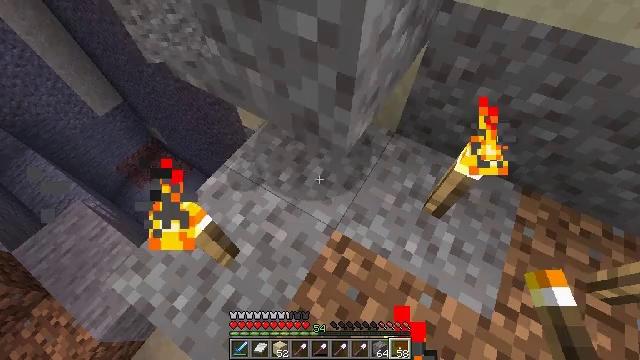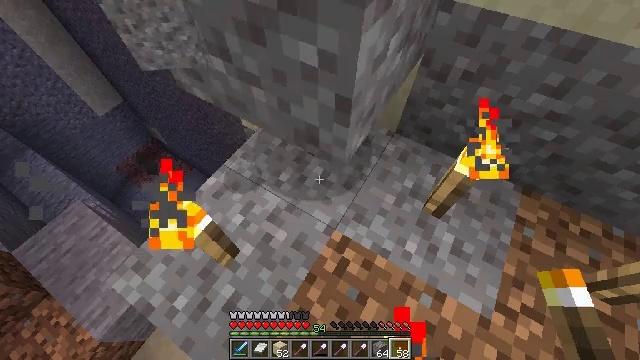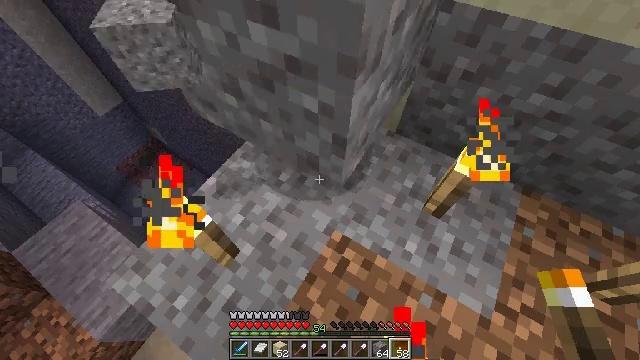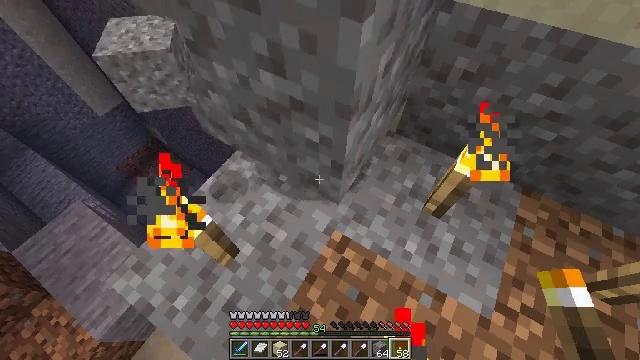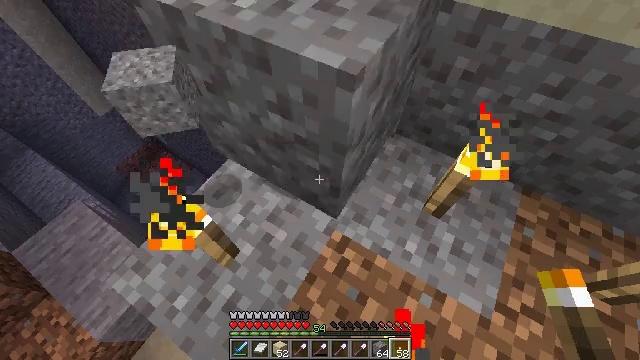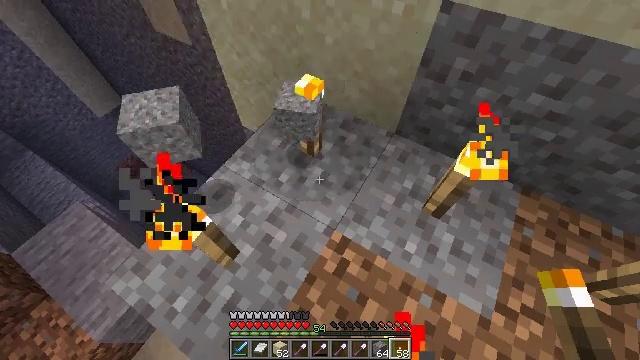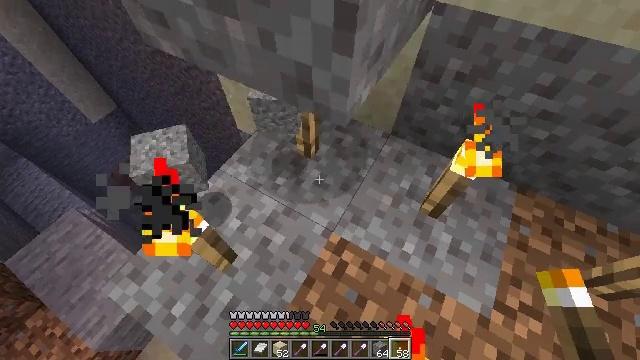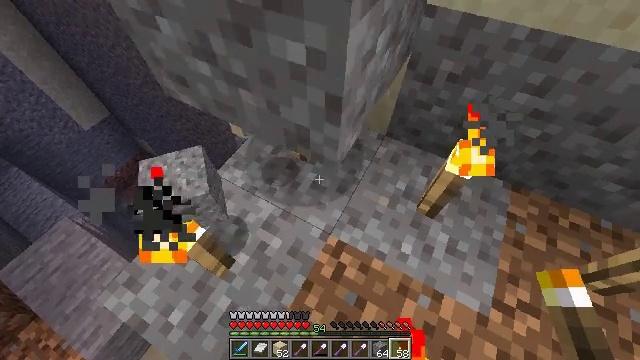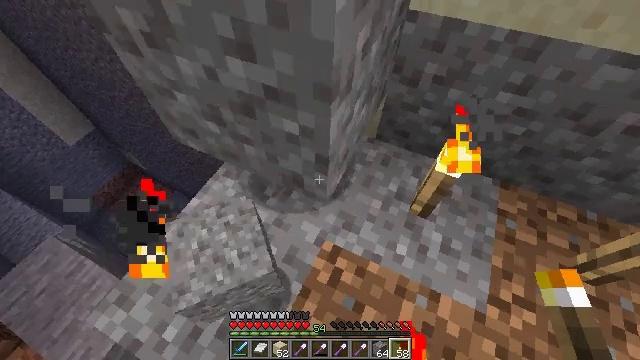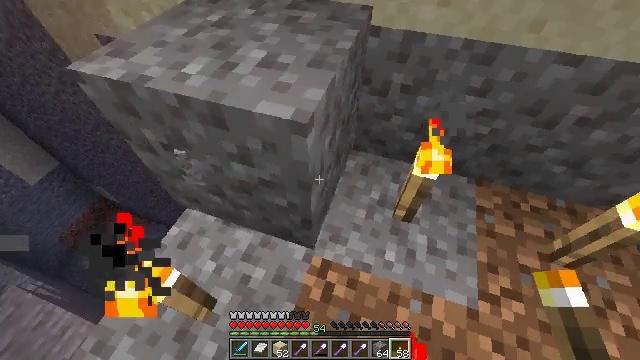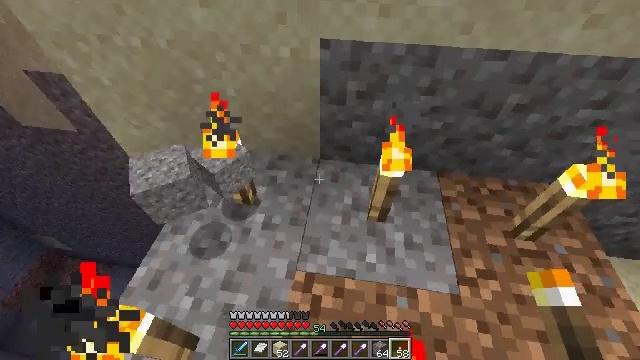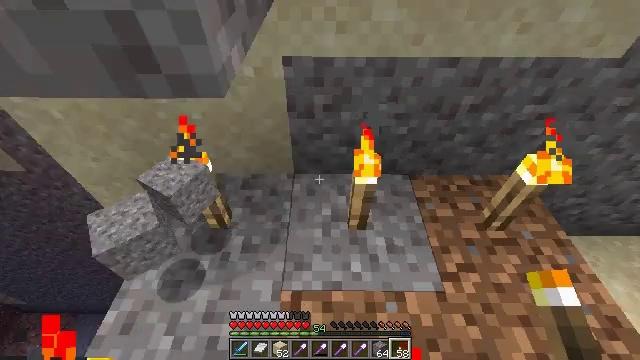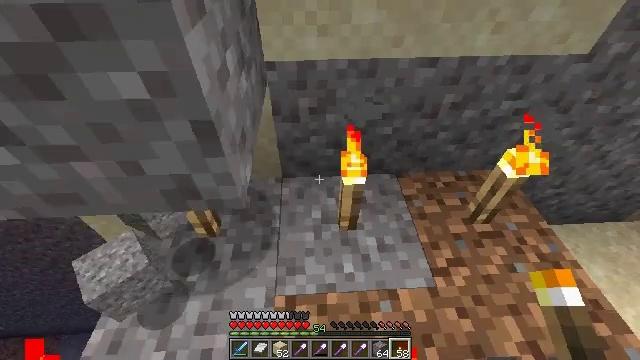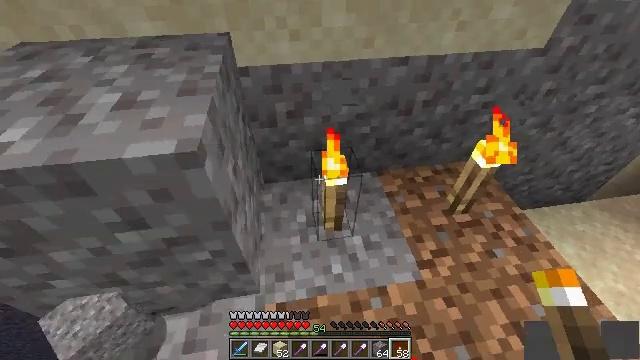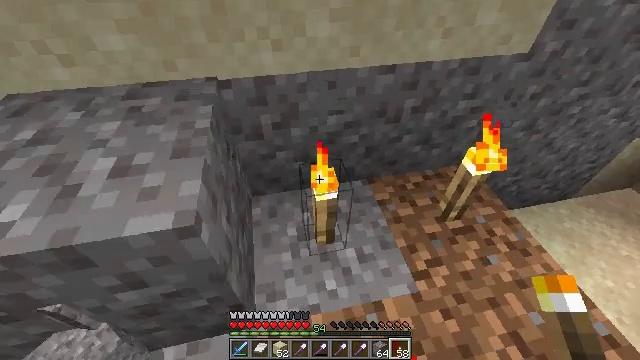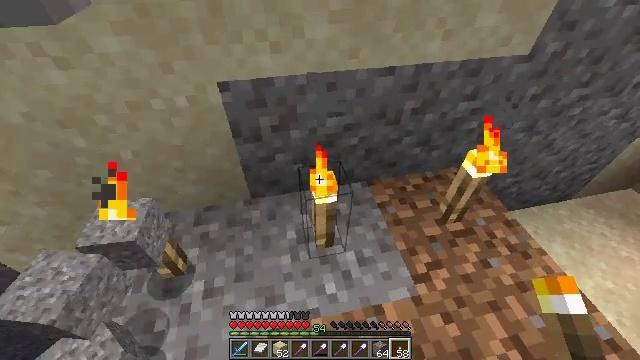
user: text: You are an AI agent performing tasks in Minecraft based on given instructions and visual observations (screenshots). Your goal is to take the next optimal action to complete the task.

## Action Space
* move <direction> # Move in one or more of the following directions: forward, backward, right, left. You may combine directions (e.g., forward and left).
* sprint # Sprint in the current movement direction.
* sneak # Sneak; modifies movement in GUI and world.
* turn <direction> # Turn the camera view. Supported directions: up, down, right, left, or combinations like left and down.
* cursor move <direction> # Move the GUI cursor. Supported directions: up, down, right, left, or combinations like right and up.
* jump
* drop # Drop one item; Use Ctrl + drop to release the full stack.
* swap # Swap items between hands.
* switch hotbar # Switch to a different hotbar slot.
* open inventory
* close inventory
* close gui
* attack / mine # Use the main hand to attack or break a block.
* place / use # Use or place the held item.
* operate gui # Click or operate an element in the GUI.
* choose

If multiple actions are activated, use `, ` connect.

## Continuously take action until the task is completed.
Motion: motion action
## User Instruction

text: Mine gravel from the ground.
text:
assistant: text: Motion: no_op
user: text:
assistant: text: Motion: no_op
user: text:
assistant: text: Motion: no_op
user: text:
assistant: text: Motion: no_op
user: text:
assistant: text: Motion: no_op
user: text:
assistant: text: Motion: turn right
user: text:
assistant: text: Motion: turn right
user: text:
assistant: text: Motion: turn right and up
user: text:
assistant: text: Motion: turn right and up
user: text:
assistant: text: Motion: turn right and up
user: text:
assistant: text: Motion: turn right and up
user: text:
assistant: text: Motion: turn right
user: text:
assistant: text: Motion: turn right
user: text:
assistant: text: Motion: move forward, turn right
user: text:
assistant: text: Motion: move forward and move right
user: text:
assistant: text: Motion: move forward and move right
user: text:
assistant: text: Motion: move forward and move right
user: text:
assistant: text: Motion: move right
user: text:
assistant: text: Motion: no_op
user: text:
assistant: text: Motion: turn down
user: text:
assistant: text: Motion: turn down
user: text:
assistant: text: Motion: no_op
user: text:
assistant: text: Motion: attack / mine
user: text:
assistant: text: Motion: attack / mine
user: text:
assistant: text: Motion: attack / mine
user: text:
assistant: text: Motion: attack / mine
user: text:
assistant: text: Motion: attack / mine
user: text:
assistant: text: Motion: attack / mine
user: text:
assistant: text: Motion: attack / mine
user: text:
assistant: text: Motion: attack / mine